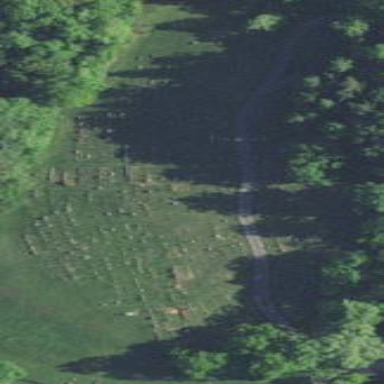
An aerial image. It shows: Cemetery.